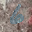
Label: 6